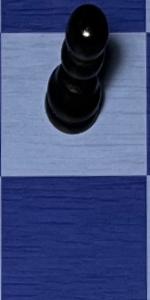
Label: Empty